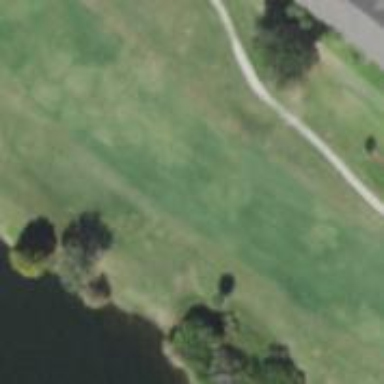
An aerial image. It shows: View of golf hole.